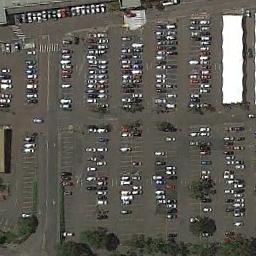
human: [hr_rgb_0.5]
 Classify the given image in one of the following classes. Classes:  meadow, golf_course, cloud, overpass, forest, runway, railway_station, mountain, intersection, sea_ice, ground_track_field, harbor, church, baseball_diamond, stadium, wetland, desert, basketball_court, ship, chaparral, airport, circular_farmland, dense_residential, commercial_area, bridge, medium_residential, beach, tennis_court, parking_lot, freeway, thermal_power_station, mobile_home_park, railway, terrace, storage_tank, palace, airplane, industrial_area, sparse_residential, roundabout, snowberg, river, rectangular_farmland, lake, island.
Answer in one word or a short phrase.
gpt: parking_lot